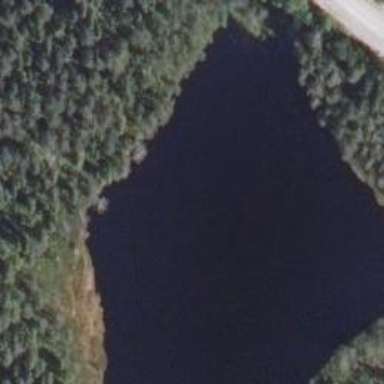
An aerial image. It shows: Beautiful lake surrounded by nature.